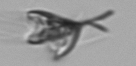
Label: Pyramimonas_longicauda